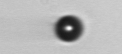
Label: bead